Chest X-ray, PA view. Patient: 54 years old, sex F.
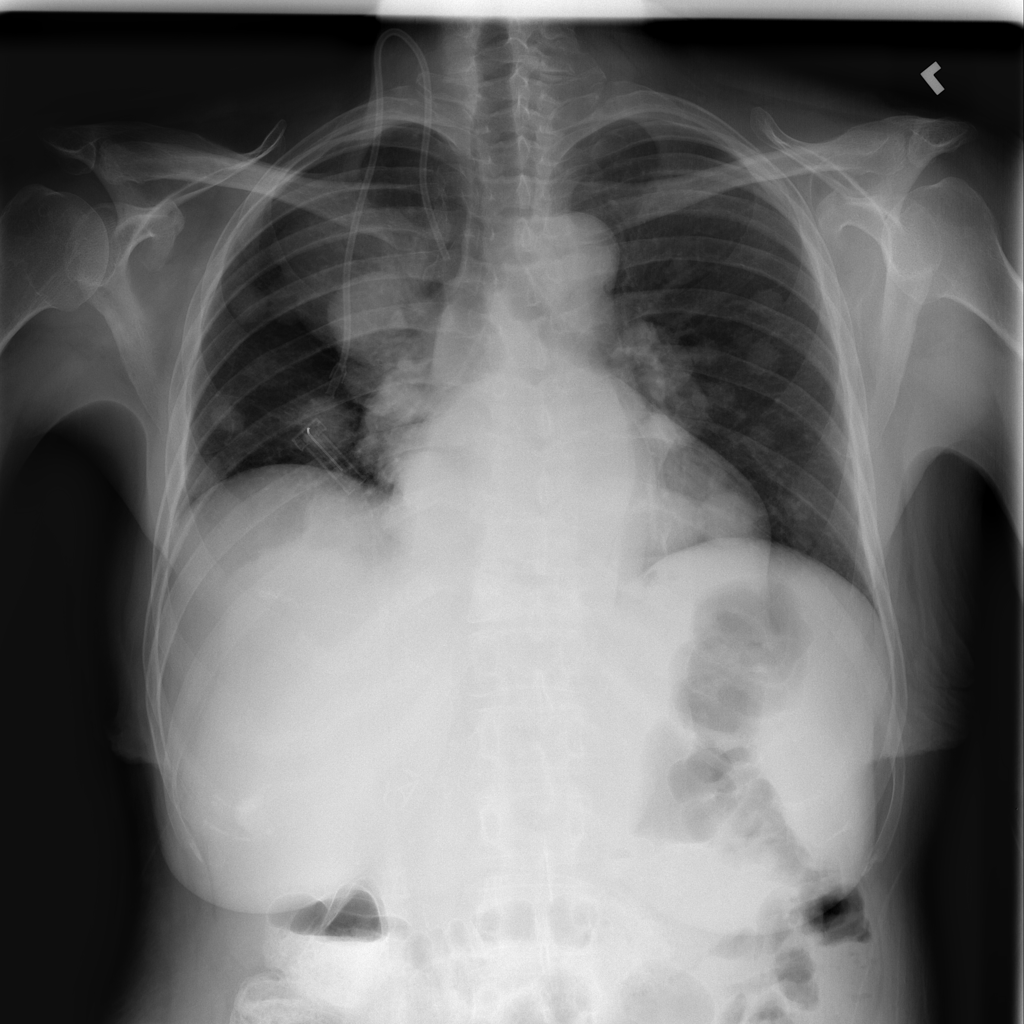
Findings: Mass, Nodule